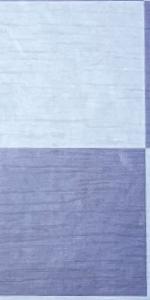
Label: Empty